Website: lowes
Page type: payment
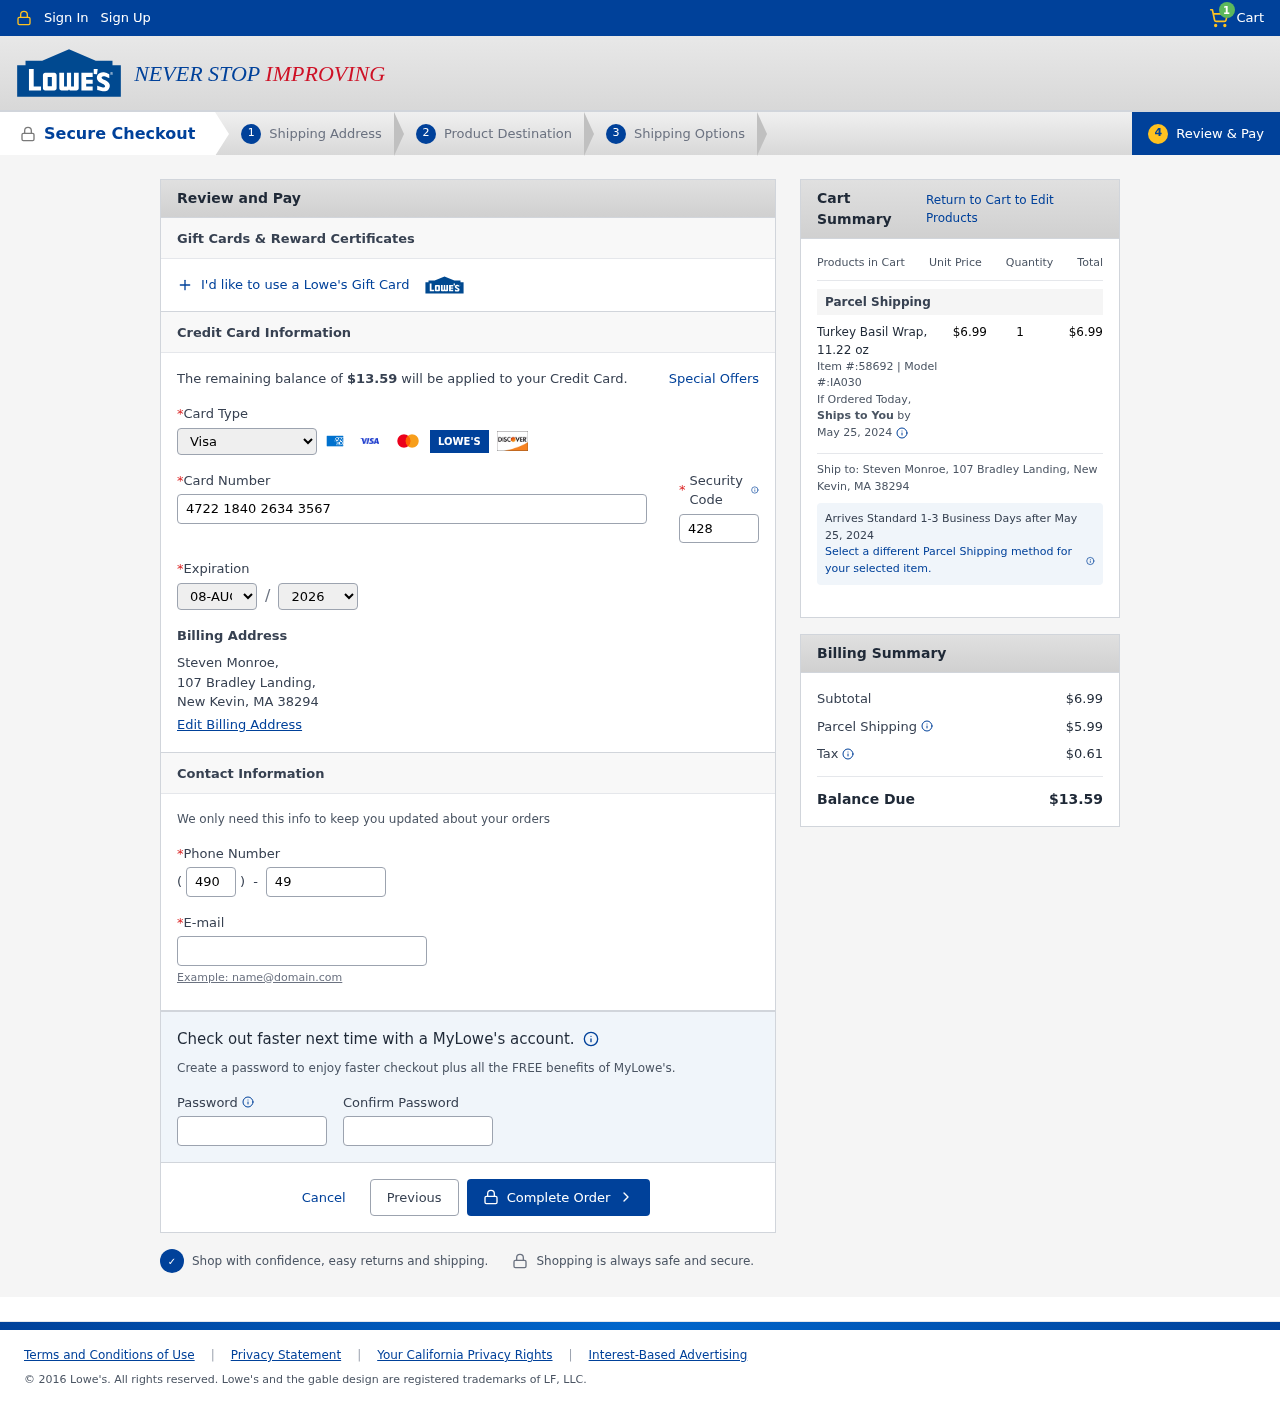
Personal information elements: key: PII_CARD_CVV
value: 428
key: PII_CARD_EXPIRY_MONTH
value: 08
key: PII_CARD_EXPIRY_YEAR
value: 26
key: PII_CARD_NUMBER
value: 4722 1840 2634 3567
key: PII_CARD_TYPE
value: Visa
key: PII_CITY_STATE_ZIP
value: New Kevin, MA 38294
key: PII_EMAIL
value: steven.monroe@gmail.com
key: PII_FULLNAME
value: Steven Monroe,
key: PII_PHONE
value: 4904014194
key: PII_PHONE_AREA
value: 490
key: PII_STREET
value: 107 Bradley Landing
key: PII_STREET
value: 107 Bradley Landing,
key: PII_FULLNAME2
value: Steven Monroe
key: PII_CITY
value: New Kevin
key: PII_STATE_ABBR
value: MA
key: PII_POSTCODE
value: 38294
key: PII_POSTCODE_FULL
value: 38294
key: PII_CITY_STATE
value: New Kevin, MA
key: PII_POSTCODE_NUMERIC
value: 38294
Product elements: key: PRODUCT1_NAME
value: Turkey Basil Wrap, 11.22 oz
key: PRODUCT1_PRICE
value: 6.99
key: PRODUCT1_QUANTITY
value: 1
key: PRODUCT1_ITEM
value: Item #:58692
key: PRODUCT1_MODEL
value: Model #:IA030
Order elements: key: ORDER_NUM_ITEMS
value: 1
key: ORDER_TOTAL
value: $13.59
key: ORDER_SHIPPING_DATE
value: May 25, 2024
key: ORDER_SUBTOTAL
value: $6.99
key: ORDER_SHIPPING_DATE2
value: May 25, 2024
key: ORDER_SHIPPING_COST
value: $5.99
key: ORDER_TAX
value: $0.61